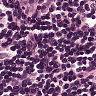
Metastatic tissue present: no